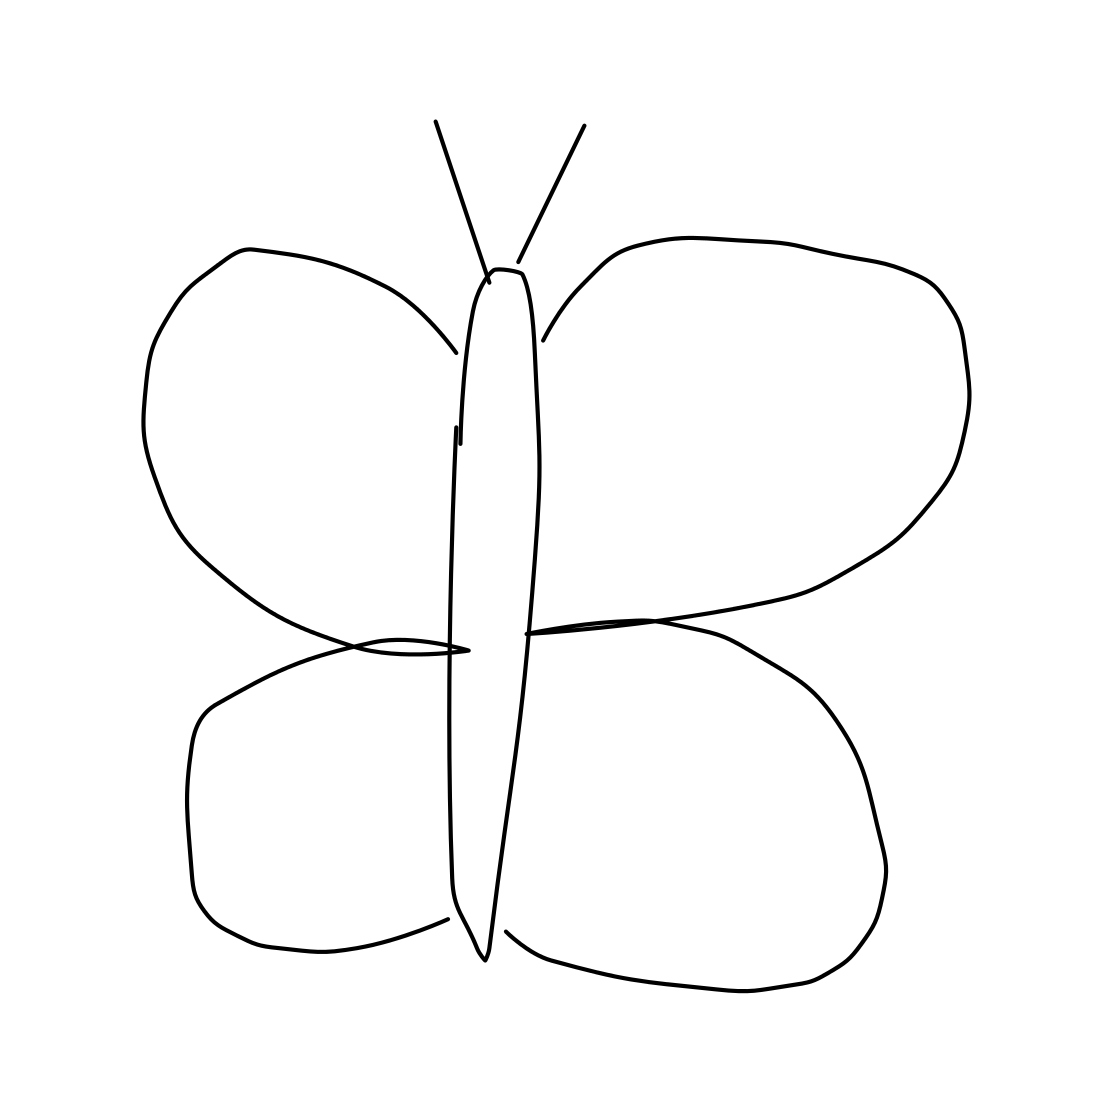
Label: butterfly